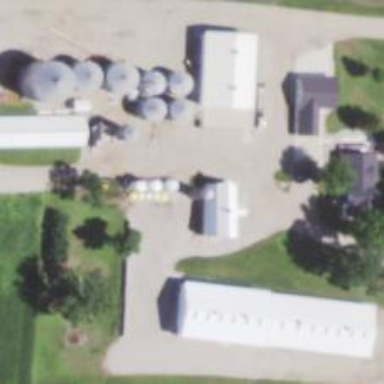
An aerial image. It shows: Silo.